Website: macys
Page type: cart
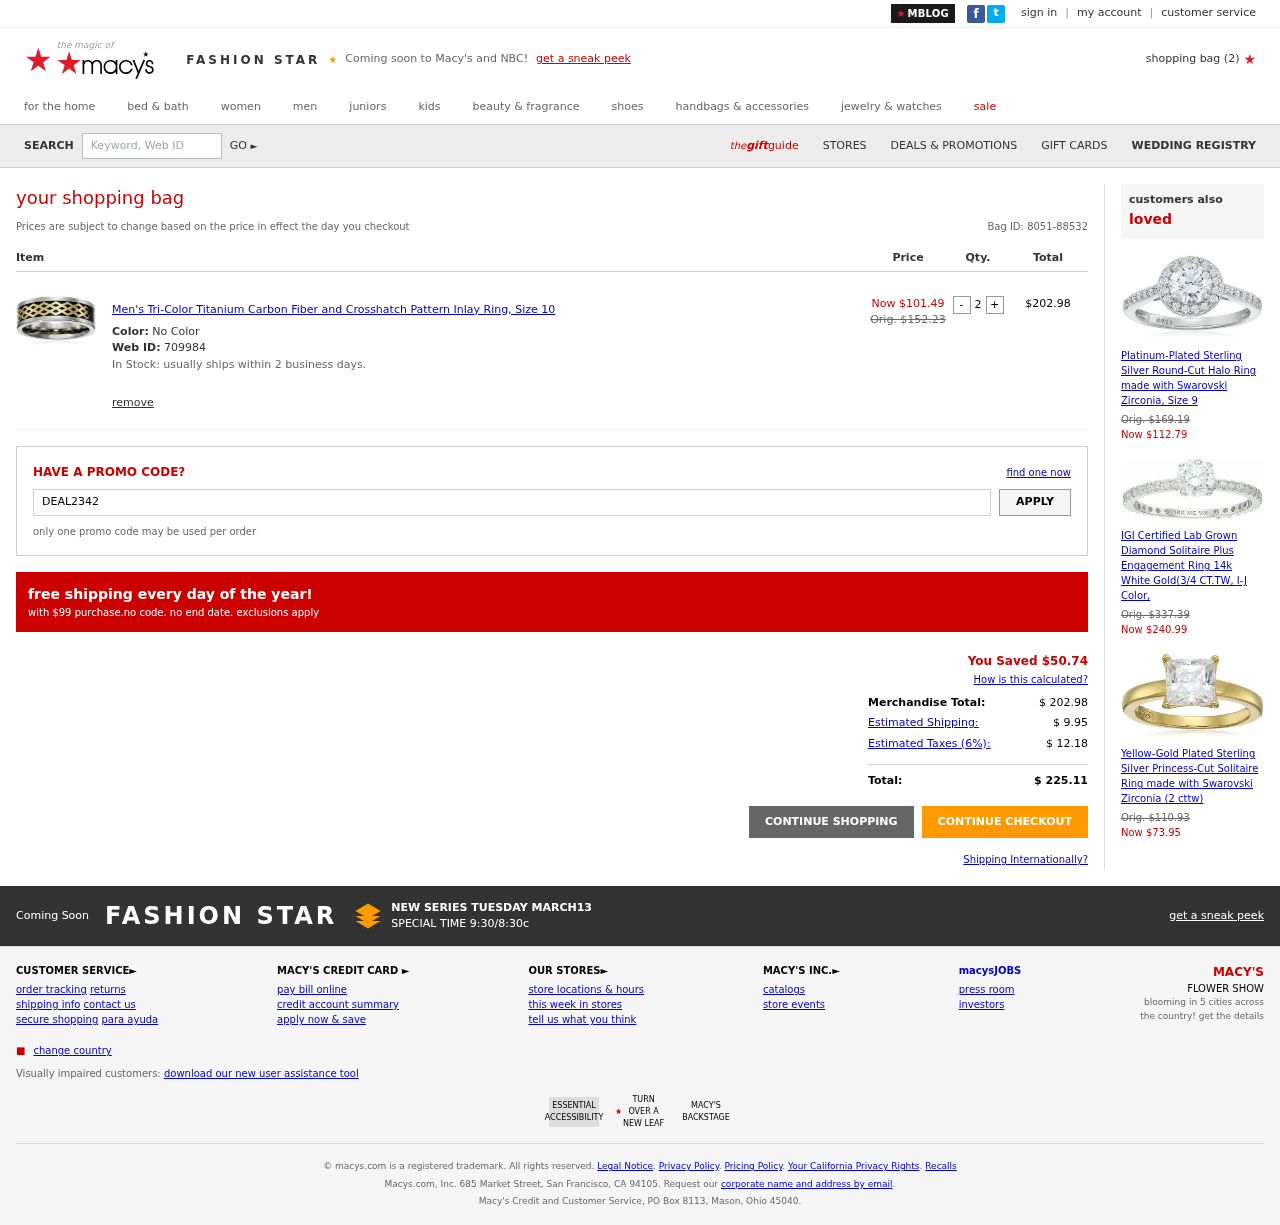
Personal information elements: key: PII_PROMO_CODE
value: DEAL2342
Product elements: key: PRODUCT1_NAME
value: Men's Tri-Color Titanium Carbon Fiber and Crosshatch Pattern Inlay Ring, Size 10
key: PRODUCT1_PRICE
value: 101.49
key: PRODUCT1_QUANTITY
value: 2
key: PRODUCT2_NAME
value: Platinum-Plated Sterling Silver Round-Cut Halo Ring made with Swarovski Zirconia, Size 9
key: PRODUCT2_PRICE
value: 112.79
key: PRODUCT3_NAME
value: IGI Certified Lab Grown Diamond Solitaire Plus Engagement Ring 14k White Gold(3/4 CT.TW, I-J Color,
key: PRODUCT3_PRICE
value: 240.99
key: PRODUCT4_NAME
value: Yellow-Gold Plated Sterling Silver Princess-Cut Solitaire Ring made with Swarovski Zirconia (2 cttw)
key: PRODUCT4_PRICE
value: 73.95
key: PRODUCT1_SKU
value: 709984
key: PRODUCT1_ORIGINAL_PRICE
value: Orig. $152.23
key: PRODUCT1_TOTAL
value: $202.98
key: PRODUCT2_ORIGINAL_PRICE
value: Orig. $169.19
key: PRODUCT3_ORIGINAL_PRICE
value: Orig. $337.39
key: PRODUCT4_ORIGINAL_PRICE
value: Orig. $110.93
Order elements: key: ORDER_NUM_ITEMS
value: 2
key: ORDER_ID
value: Bag ID: 8051-88532
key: ORDER_SAVINGS
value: $50.74
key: ORDER_SUBTOTAL
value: $ 202.98
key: ORDER_SHIPPING_COST
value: $ 9.95
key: ORDER_TAX
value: $ 12.18
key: ORDER_TOTAL
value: $ 225.11